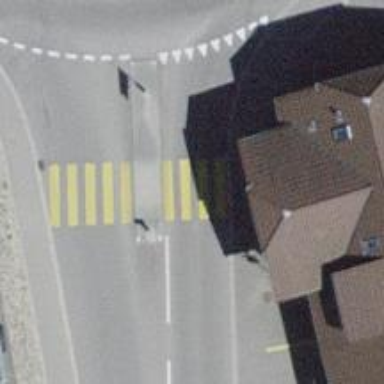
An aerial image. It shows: Marked zebra crossing with pedestrian island.